Interaction volume radius: 5 \u00c5
Interaction volume height: 15 \u00c5
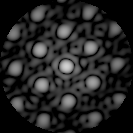
Disorder parameter: 0.23